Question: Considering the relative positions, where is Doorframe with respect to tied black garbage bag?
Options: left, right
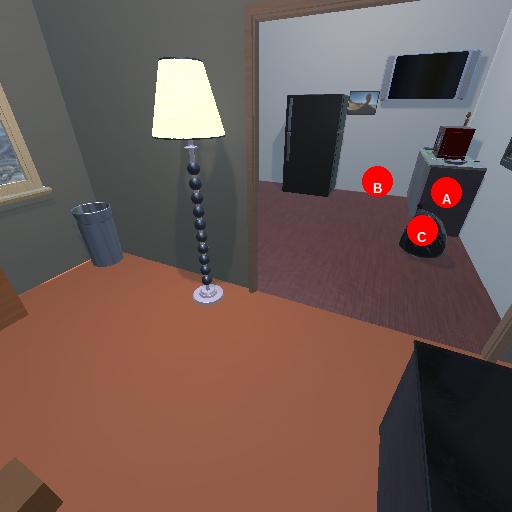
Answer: left